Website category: jobs
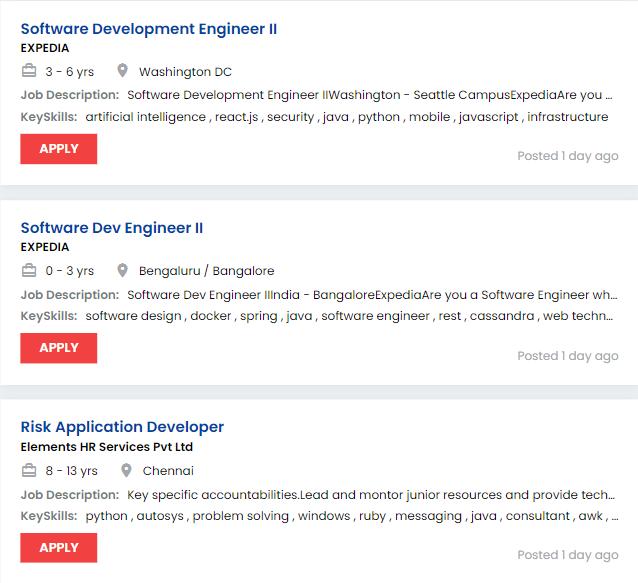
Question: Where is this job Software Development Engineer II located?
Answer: Washington DC

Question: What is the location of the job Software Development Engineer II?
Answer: Washington DC

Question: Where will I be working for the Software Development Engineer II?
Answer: Washington DC

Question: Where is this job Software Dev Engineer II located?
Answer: Bengaluru / Bangalore

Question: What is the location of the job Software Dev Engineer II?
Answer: Bengaluru / Bangalore

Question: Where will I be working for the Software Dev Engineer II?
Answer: Bengaluru / Bangalore

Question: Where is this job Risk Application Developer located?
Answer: Chennai

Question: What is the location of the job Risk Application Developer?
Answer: Chennai

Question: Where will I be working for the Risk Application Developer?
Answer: Chennai

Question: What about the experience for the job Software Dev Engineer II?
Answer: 0 - 3 yrs

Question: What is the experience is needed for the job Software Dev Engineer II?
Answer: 0 - 3 yrs

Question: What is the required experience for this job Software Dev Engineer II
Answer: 0 - 3 yrs

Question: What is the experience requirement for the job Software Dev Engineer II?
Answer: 0 - 3 yrs

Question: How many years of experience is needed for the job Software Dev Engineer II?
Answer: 0 - 3 yrs

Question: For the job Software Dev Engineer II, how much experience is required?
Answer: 0 - 3 yrs

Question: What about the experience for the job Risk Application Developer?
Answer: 8 - 13 yrs

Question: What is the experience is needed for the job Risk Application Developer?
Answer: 8 - 13 yrs

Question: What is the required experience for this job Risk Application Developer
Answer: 8 - 13 yrs

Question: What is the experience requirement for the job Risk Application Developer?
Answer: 8 - 13 yrs

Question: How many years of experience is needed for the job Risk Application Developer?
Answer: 8 - 13 yrs

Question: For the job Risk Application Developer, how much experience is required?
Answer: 8 - 13 yrs

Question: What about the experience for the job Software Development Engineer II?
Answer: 3 - 6 yrs

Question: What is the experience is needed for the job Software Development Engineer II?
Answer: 3 - 6 yrs

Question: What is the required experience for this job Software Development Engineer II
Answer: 3 - 6 yrs

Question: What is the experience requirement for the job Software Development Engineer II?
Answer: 3 - 6 yrs

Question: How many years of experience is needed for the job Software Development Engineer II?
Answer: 3 - 6 yrs

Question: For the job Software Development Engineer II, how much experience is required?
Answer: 3 - 6 yrs

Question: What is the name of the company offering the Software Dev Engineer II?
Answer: EXPEDIA

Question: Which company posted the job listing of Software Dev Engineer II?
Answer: EXPEDIA

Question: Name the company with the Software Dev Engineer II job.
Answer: EXPEDIA

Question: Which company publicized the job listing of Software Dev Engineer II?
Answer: EXPEDIA

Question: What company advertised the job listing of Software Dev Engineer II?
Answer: EXPEDIA

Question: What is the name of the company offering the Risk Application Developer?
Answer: Elements HR Services Pvt Ltd

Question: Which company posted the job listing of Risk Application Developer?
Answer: Elements HR Services Pvt Ltd

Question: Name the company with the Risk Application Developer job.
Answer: Elements HR Services Pvt Ltd

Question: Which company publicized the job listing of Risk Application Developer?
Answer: Elements HR Services Pvt Ltd

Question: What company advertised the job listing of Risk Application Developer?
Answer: Elements HR Services Pvt Ltd

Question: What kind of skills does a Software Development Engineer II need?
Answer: artificial intelligence , react.js , security , java , python , mobile , javascript , infrastructure

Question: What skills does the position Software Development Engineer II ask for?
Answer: artificial intelligence , react.js , security , java , python , mobile , javascript , infrastructure

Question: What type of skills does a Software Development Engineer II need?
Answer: artificial intelligence , react.js , security , java , python , mobile , javascript , infrastructure

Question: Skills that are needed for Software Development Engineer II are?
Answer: artificial intelligence , react.js , security , java , python , mobile , javascript , infrastructure

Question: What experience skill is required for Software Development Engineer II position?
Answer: artificial intelligence , react.js , security , java , python , mobile , javascript , infrastructure

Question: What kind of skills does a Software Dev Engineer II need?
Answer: software design , docker , spring , java , software engineer , rest , cassandra , web technologies

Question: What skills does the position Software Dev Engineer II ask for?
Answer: software design , docker , spring , java , software engineer , rest , cassandra , web technologies

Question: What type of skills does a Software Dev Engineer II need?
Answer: software design , docker , spring , java , software engineer , rest , cassandra , web technologies

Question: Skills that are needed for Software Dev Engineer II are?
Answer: software design , docker , spring , java , software engineer , rest , cassandra , web technologies

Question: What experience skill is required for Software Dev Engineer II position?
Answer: software design , docker , spring , java , software engineer , rest , cassandra , web technologies

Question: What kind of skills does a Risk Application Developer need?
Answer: python , autosys , problem solving , windows , ruby , messaging , java , consultant , awk , j2ee , shell scripting , perl , middleware

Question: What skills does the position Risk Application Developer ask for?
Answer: python , autosys , problem solving , windows , ruby , messaging , java , consultant , awk , j2ee , shell scripting , perl , middleware

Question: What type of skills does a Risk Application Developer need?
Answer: python , autosys , problem solving , windows , ruby , messaging , java , consultant , awk , j2ee , shell scripting , perl , middleware

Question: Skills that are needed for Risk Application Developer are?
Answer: python , autosys , problem solving , windows , ruby , messaging , java , consultant , awk , j2ee , shell scripting , perl , middleware

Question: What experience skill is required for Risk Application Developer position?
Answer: python , autosys , problem solving , windows , ruby , messaging , java , consultant , awk , j2ee , shell scripting , perl , middleware